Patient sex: M
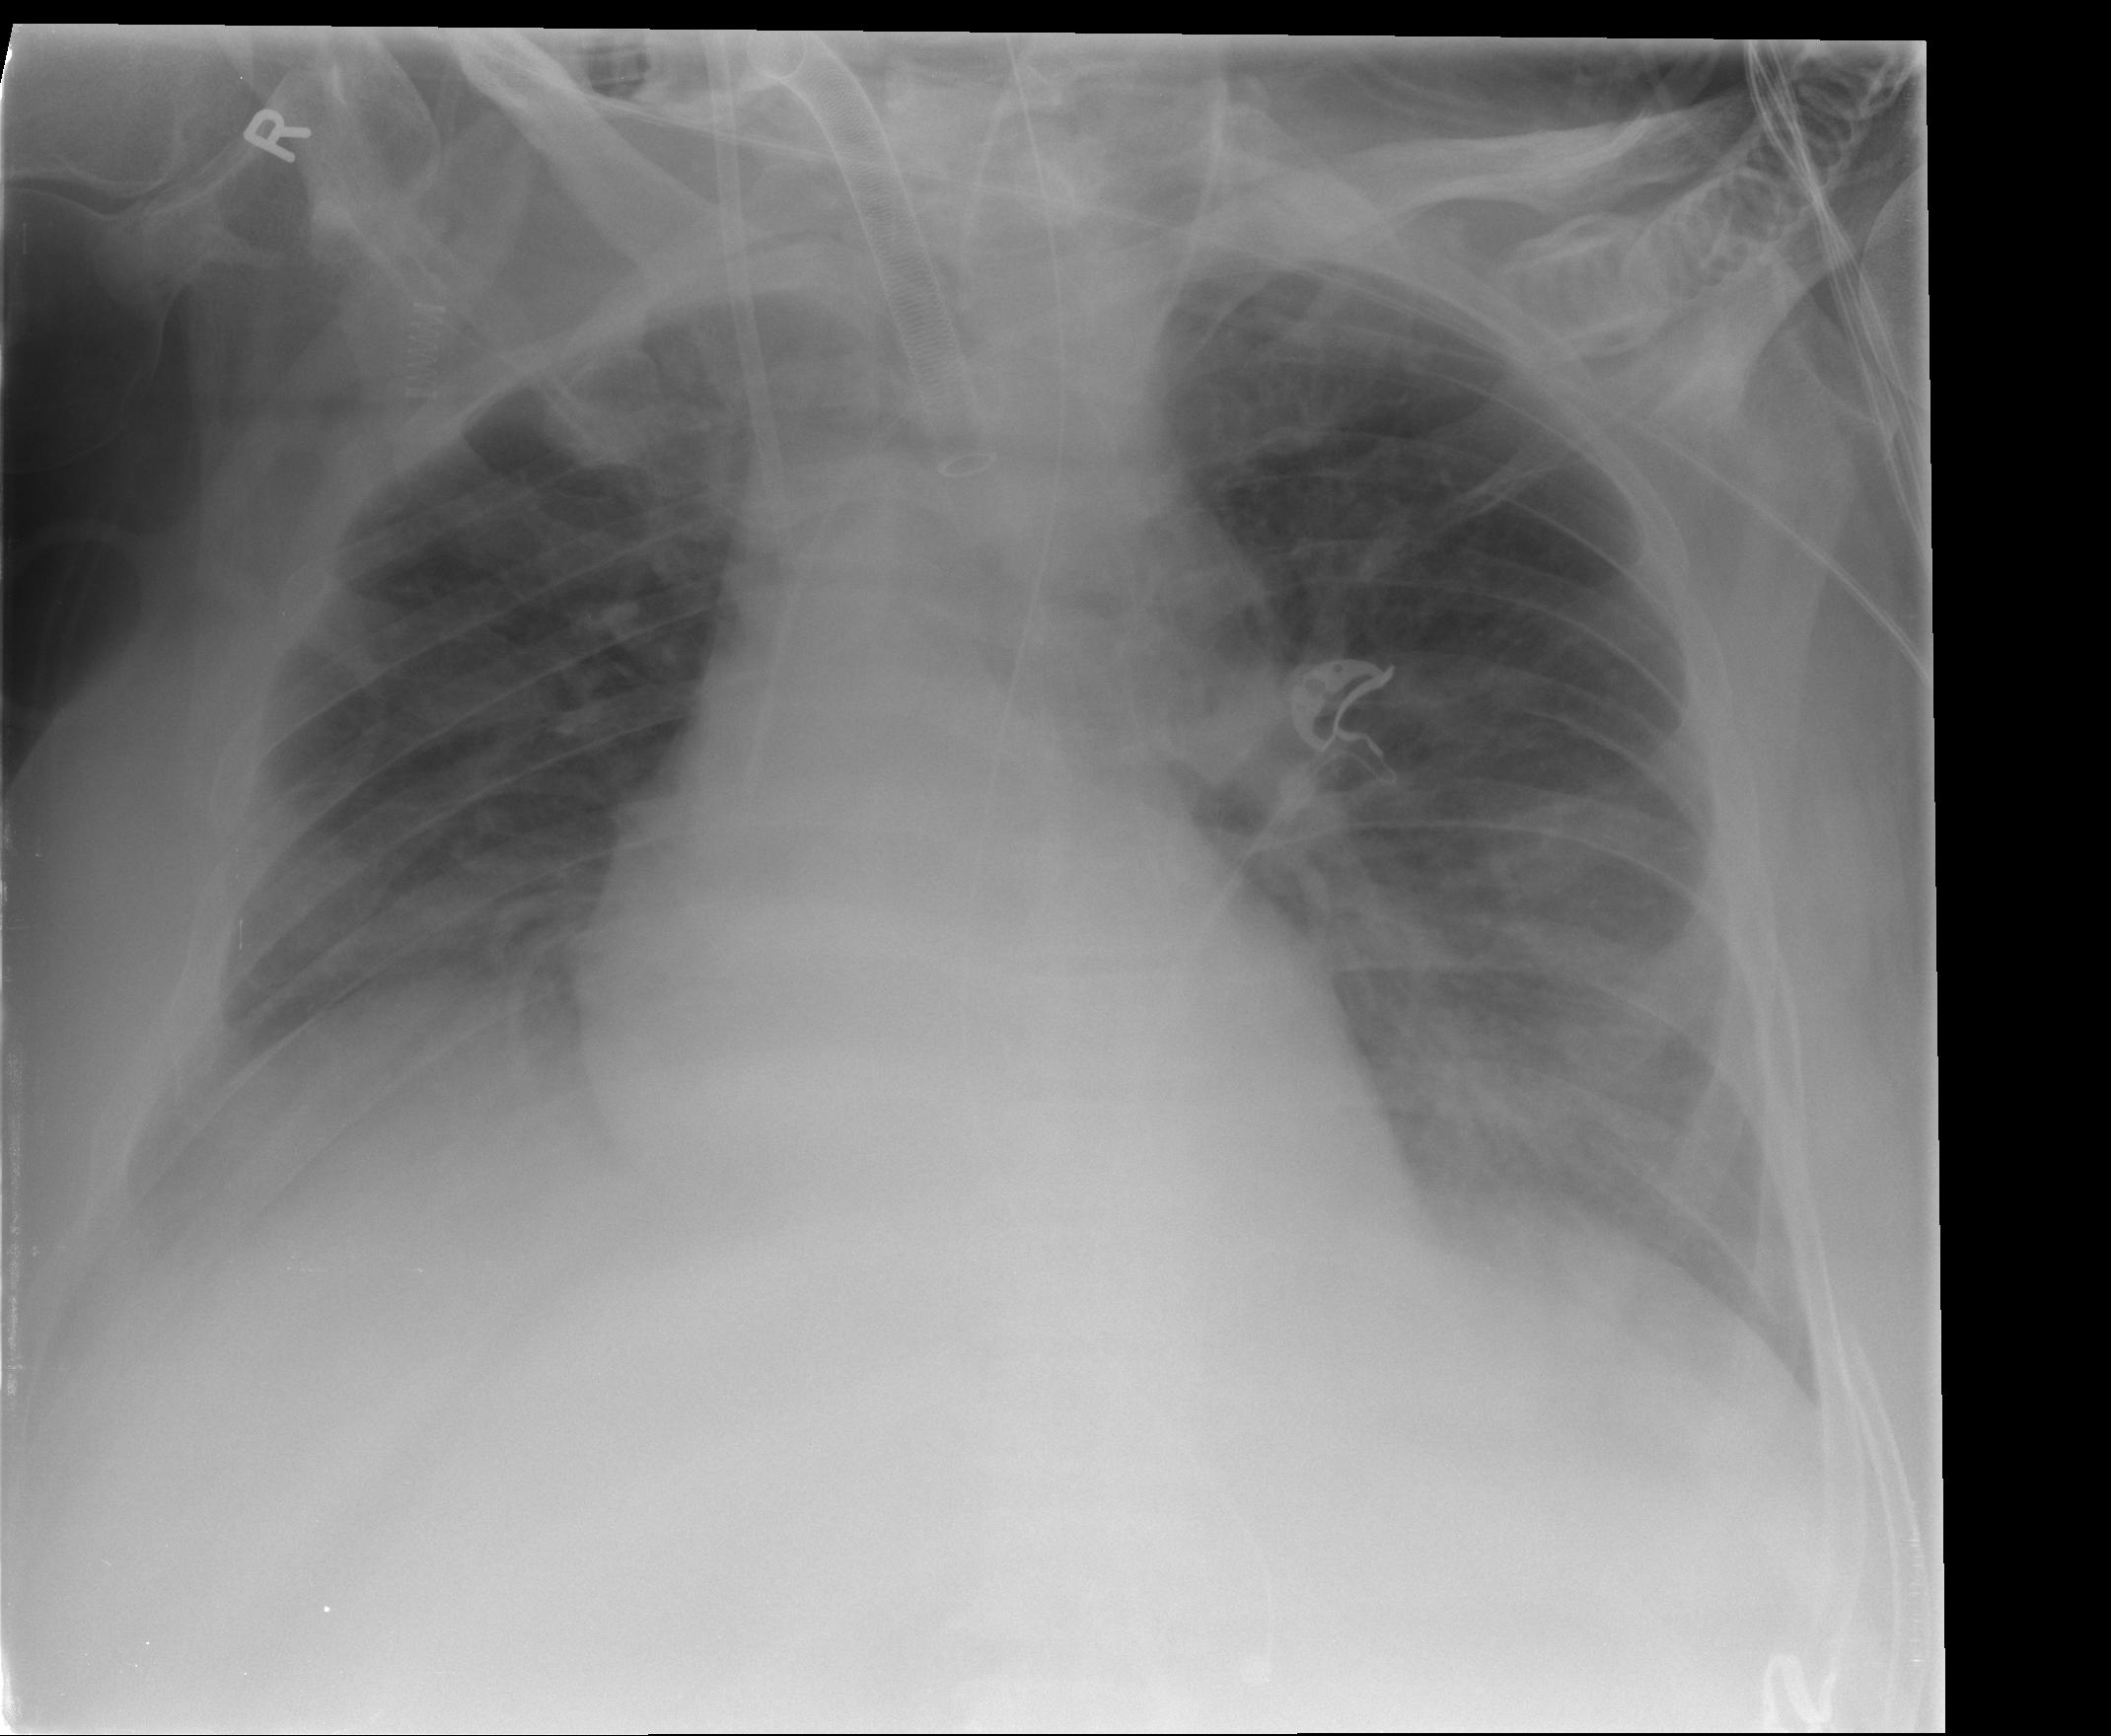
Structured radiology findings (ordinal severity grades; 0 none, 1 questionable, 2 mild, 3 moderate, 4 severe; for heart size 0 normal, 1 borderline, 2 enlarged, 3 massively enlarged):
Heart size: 0
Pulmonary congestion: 2
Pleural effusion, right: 3
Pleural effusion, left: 2
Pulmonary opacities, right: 0
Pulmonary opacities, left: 0
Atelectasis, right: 2
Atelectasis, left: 2